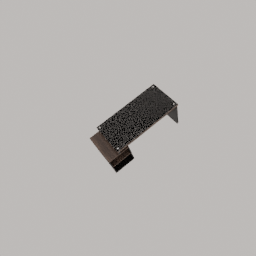
Label: furniture